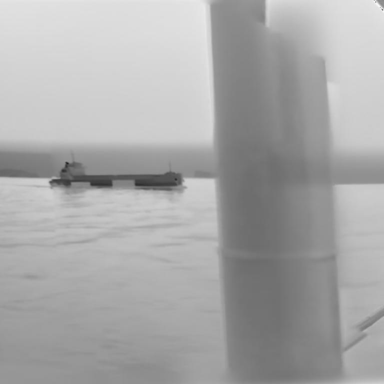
There is a liner in the infrared image.